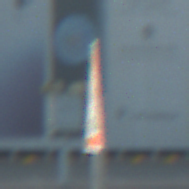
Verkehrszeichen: FussgaengerueberwegRechts
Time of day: MorningAfternoon
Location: Outdoor (Suburban)
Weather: PartlyCloudy
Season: NotSpecified
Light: Natural